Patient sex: M
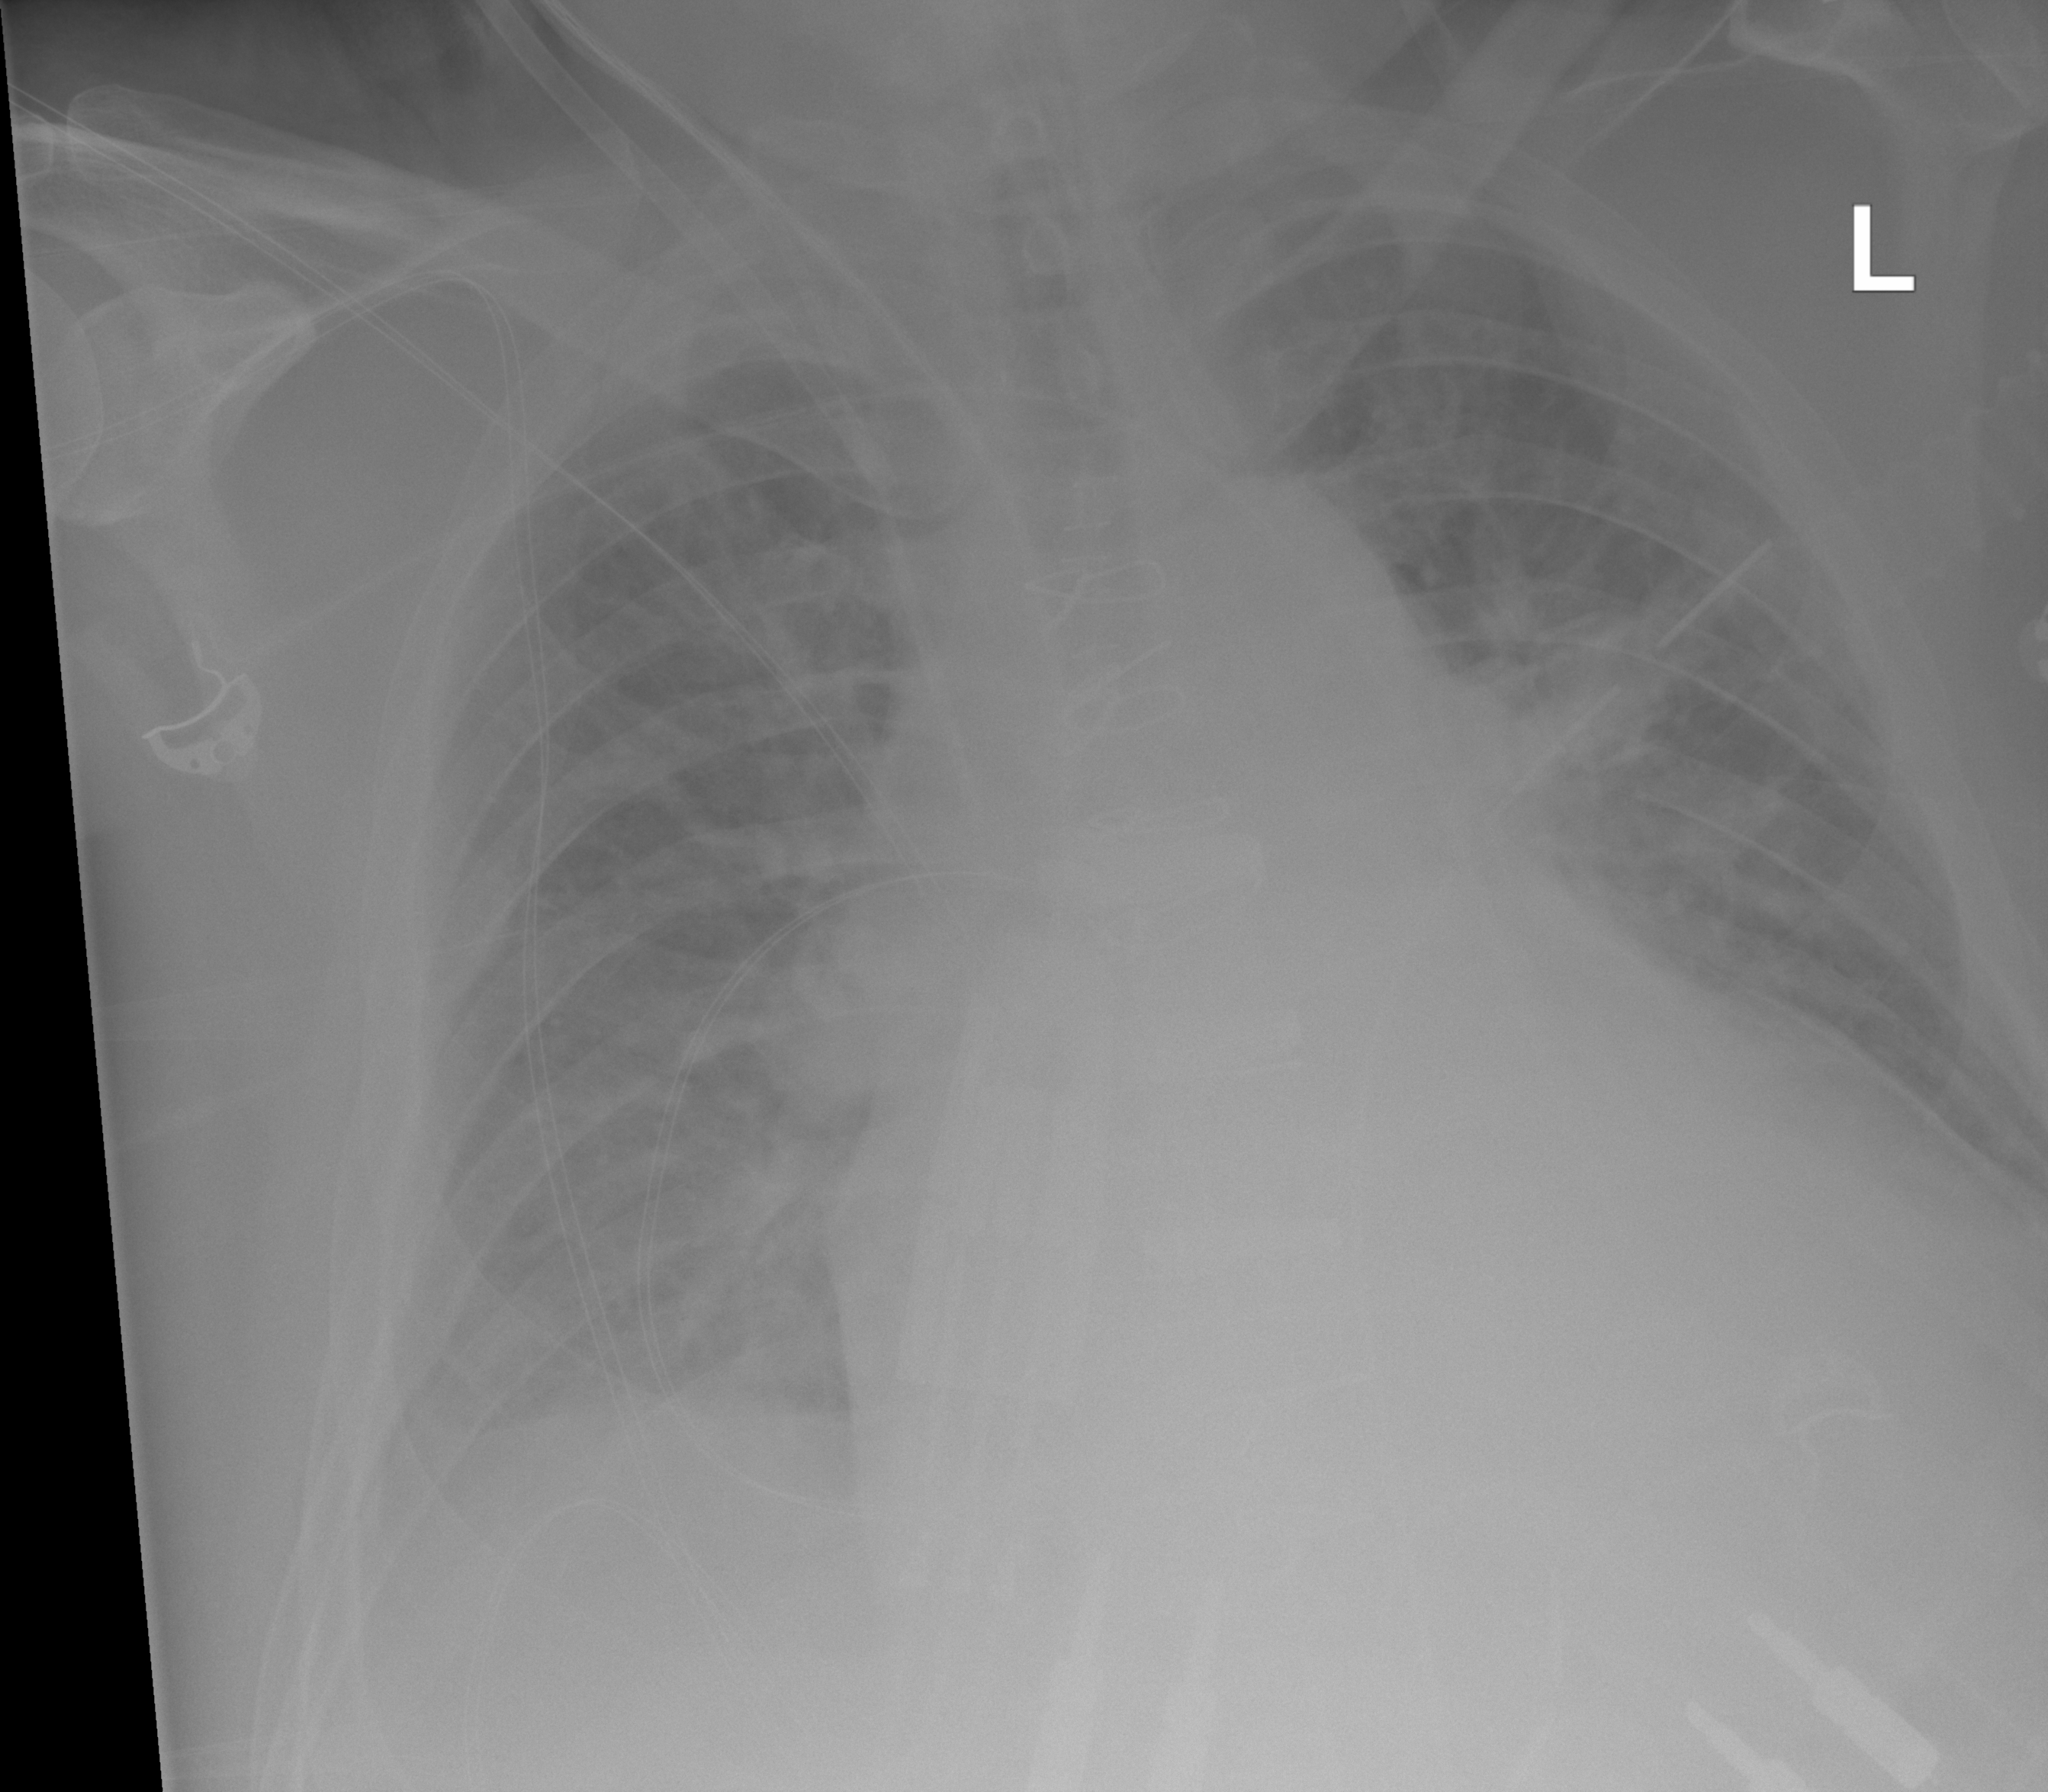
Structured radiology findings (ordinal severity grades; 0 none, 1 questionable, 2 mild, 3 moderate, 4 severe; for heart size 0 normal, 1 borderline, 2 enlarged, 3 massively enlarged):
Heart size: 2
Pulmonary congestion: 2
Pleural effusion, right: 2
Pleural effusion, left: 2
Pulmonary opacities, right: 2
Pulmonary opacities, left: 2
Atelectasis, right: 2
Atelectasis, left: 0